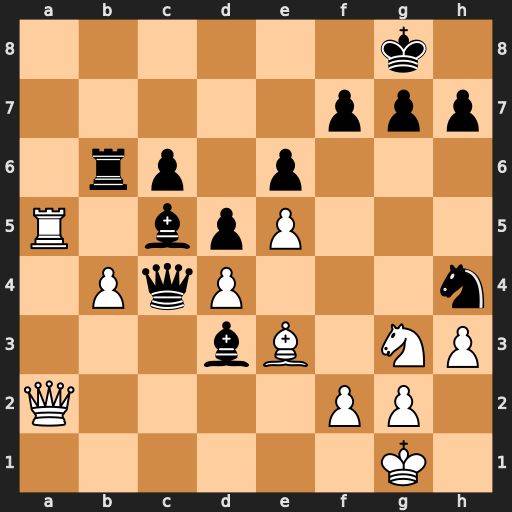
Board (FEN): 6k1/5ppp/1rp1p3/R1bpP3/1PqP3n/3bB1NP/Q4PP1/6K1
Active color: w
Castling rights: -
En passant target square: -
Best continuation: Ra8+ Bf8 Rxf8+ Kxf8 Qa8+